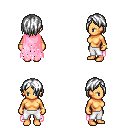
a pixel art fantasy rpg character, female body template, human, tanned skin, pink tattered cape, white pants, white bangs hairstyle, bracelets, four views (front, back, left, right), 2x2 character sprite sheet, small pixel art, hard edges, no anti-aliasing